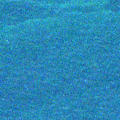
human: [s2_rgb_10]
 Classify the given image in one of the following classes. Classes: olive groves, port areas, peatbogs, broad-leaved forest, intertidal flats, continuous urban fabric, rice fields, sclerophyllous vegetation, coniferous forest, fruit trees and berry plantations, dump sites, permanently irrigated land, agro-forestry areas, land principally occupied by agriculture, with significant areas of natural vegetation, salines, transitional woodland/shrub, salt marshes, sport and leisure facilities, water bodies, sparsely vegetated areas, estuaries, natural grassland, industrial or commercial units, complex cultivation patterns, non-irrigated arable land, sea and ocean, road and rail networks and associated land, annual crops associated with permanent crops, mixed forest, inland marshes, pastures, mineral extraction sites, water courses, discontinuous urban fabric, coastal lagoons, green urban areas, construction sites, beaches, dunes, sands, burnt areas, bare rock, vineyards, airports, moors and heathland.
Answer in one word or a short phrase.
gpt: sea and ocean